Question: I'm a beginner and I trying continue to familiarize myself with 'CALayer' ...
Thanks again @Alexsander Akers, @DHamrick and @Tommy because now I can skew my 'CALayer' !
It look like :

I would like to move my finger on the Gray 'UIView' (with 'touchesBegan'/'touchesMoved'/'touchesEnded') and my "cards" move like this :
(For exemple if I move my finger left)
- - - - -
Maybe I'm dreaming and it's to hard for me, but if if you can give me advice I'll take it !!
thank you !
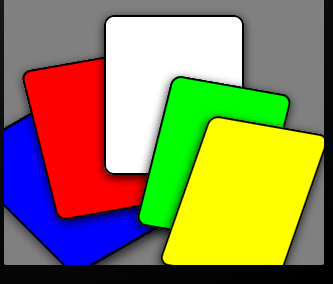
Answer: You may use the customized function like this
'''
- (void)moveAndRotateLayer: (CALayer *)layer withDuration:(double)duration degreeX:(double)degreeX y:(int)degreeY angle:(float)angle autoreverseEnable:(BOOL)ar repeatTime:(int)repeat andTimingFunctionType:(NSString *)type
{
// You should type the timing function type as "Liner", "EaseIn", "EaseOut" or "EaseInOut".
// The default option is the liner timing function.
// About these functions, look in the Apple's reference documents.
CAAnimationGroup *theGroup = [CAAnimationGroup animation];
CGPoint movement = CGPointMake(layer.position.x + degreeX, layer.position.y + degreeY);
NSArray *animations = [NSArray arrayWithObjects:[self moveLayers:layer to:movement duration:duration], [self rotateLayers:layer to:angle duration:duration], nil];
theGroup.duration = duration;
theGroup.repeatCount = repeat;
theGroup.autoreverses = ar;
if ([type isEqualToString:@"EaseIn"])
{
theGroup.timingFunction = [CAMediaTimingFunction functionWithName: kCAMediaTimingFunctionEaseIn];
}
else if ([type isEqualToString:@"EaseOut"])
{
theGroup.timingFunction = [CAMediaTimingFunction functionWithName: kCAMediaTimingFunctionEaseOut];
}
else if ([type isEqualToString:@"EaseInOut"])
{
theGroup.timingFunction = [CAMediaTimingFunction functionWithName: kCAMediaTimingFunctionEaseInEaseOut];
}
else
{
theGroup.timingFunction = [CAMediaTimingFunction functionWithName:kCAMediaTimingFunctionLinear];
}
theGroup.animations = [NSArray arrayWithArray:animations];
[layer addAnimation:theGroup forKey:@"movingAndRotating"];
}
'''
This is the solution of the animation just for moving and rotating the layer,
but, I know that you can customizing yourself.
It's very good for you. You can make it.
Good luck!